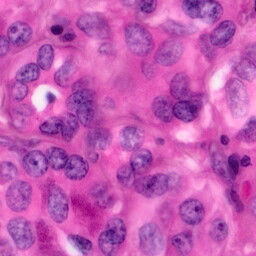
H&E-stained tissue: Pancreatic